Aerial crown-view tile of a tropical tree (Barro Colorado Island, Panama), acquired 20250217:
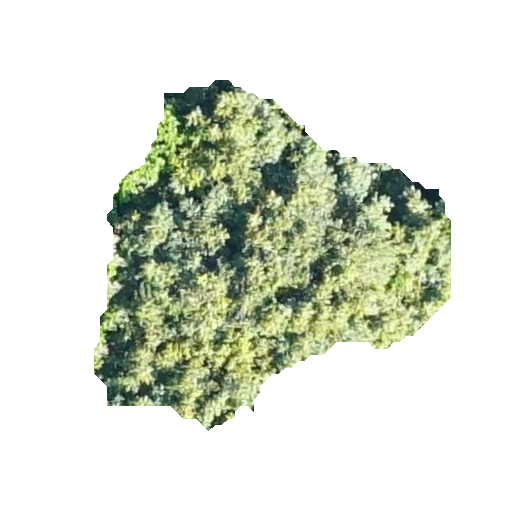
Species: Protium stevensonii
GBIF accepted scientific name: Tetragastris panamensis
Crown area: 118.964 m²